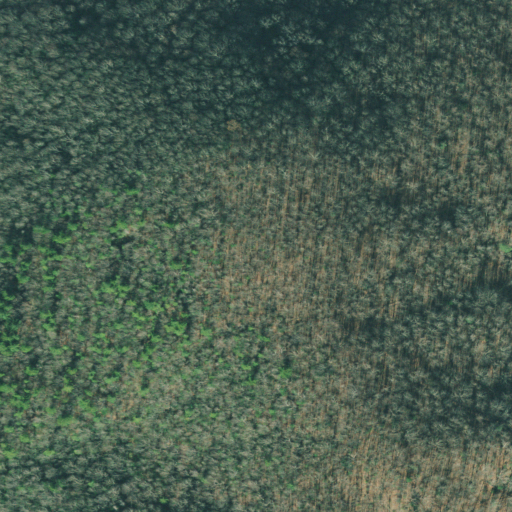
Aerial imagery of mountain in Georgia named Mule Top containing deciduous forest and mixed forest